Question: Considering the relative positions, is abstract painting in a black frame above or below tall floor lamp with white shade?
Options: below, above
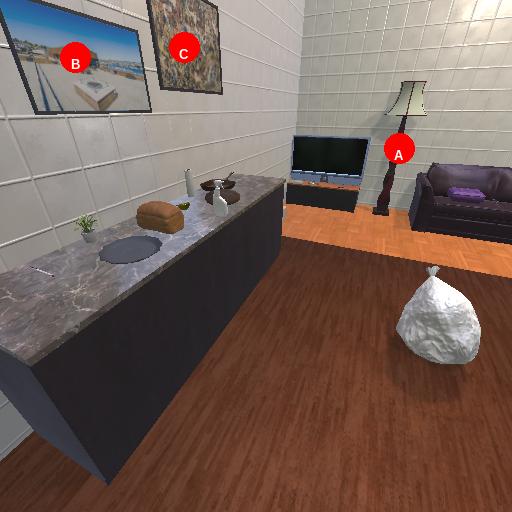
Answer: below